Aerial crown-view tile of a tropical tree (Barro Colorado Island, Panama), acquired 20250124:
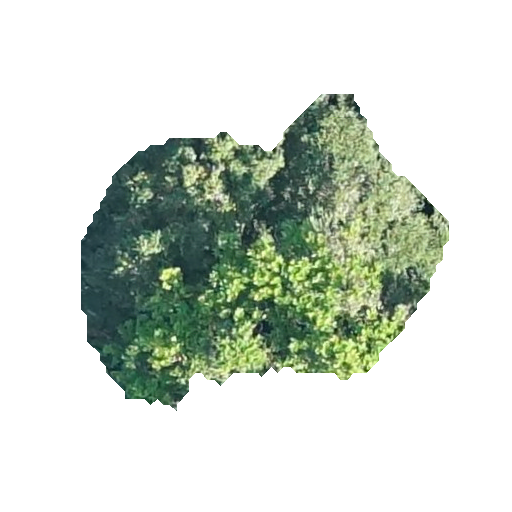
Species: Anacardium excelsum
GBIF accepted scientific name: Anacardium excelsum
Crown area: 115.761 m²